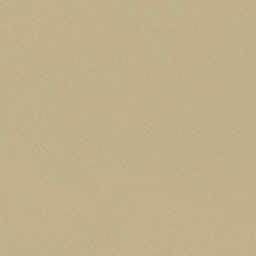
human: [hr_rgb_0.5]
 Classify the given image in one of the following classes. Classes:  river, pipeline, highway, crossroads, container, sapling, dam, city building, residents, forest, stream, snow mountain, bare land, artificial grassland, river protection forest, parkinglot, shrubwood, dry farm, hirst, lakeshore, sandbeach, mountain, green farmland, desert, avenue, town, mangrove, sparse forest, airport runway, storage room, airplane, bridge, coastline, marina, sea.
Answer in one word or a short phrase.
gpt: desert